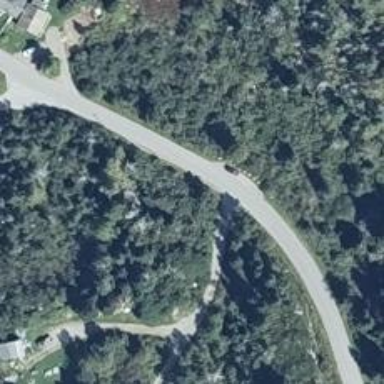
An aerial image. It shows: Unclassified road.